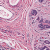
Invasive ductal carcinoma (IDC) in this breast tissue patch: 0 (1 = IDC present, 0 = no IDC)